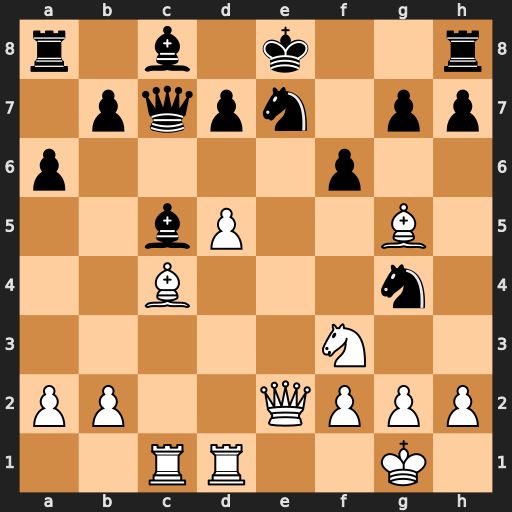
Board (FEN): r1b1k2r/1pqpn1pp/p4p2/2bP2B1/2B3n1/5N2/PP2QPPP/2RR2K1
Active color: w
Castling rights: kq
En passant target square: -
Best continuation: d6 Bxd6 Bf7+ Kxf7 Rxc7 Bxc7 Qc4+ d5 Qxc7